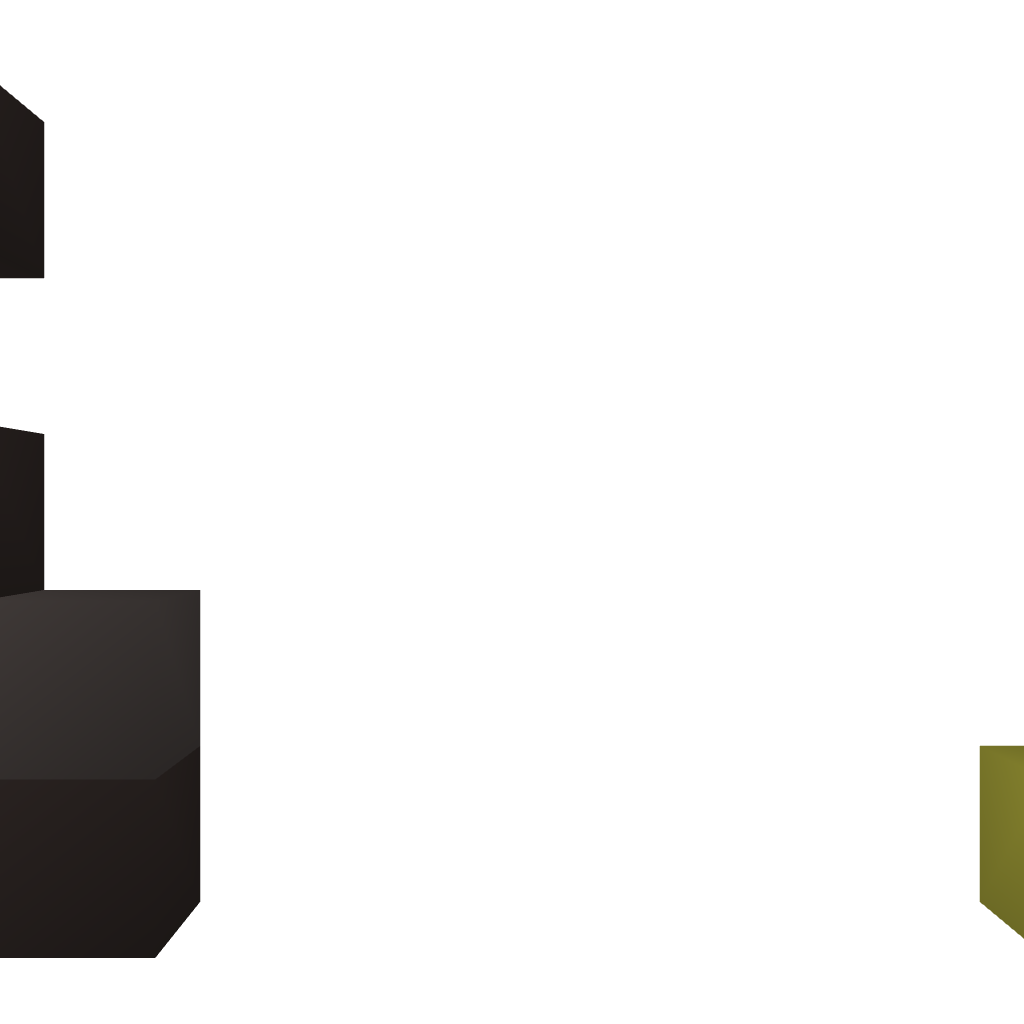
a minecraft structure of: Brewer Compact Lab